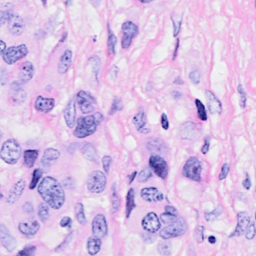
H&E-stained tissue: Breast